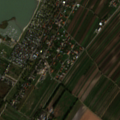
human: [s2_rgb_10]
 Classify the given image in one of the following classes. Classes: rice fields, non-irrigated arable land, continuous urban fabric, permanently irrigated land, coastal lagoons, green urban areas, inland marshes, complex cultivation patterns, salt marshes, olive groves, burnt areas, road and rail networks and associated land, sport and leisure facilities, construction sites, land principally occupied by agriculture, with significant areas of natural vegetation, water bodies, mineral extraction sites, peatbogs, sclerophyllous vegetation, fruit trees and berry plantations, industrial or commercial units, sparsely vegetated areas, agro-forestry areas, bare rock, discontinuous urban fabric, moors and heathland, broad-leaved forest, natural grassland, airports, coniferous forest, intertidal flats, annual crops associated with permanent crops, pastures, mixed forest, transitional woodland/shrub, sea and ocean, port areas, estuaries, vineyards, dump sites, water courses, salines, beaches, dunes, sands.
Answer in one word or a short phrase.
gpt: discontinuous urban fabric, non-irrigated arable land, vineyards, natural grassland, water bodies